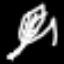
Label: leaf